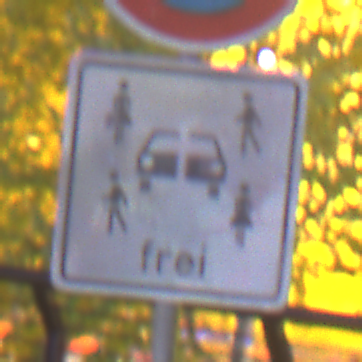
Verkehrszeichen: CarsharingfahrzeugeFrei
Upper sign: AbsolutesHalteverbot
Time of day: Night
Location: Outdoor (Urban)
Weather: PartlyCloudy
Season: NotSpecified
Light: Natural